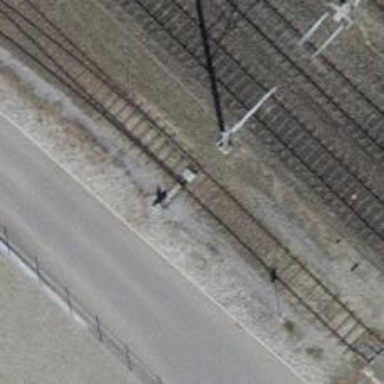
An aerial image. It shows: Single-track spur railway line.